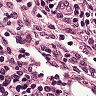
Metastatic tissue present: no